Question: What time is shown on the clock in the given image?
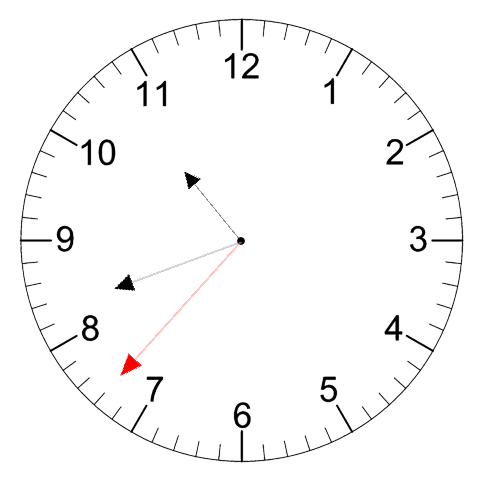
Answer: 10:41:37